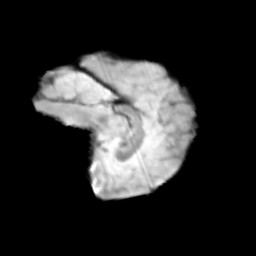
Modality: T2w
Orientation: sagittal
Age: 10
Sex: male
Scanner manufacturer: siemens
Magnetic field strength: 3 T
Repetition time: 3.8 s
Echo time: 0.07 s